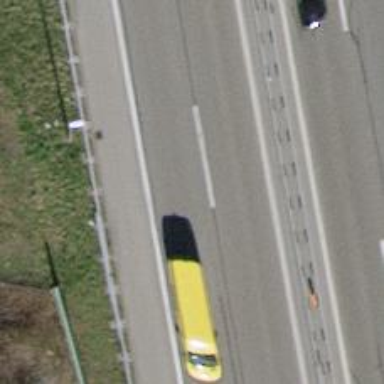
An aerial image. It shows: Asphalt motorway.